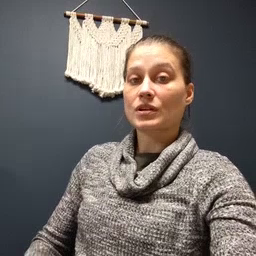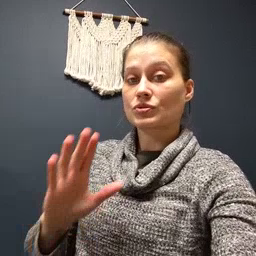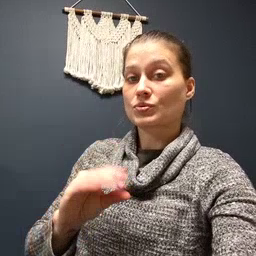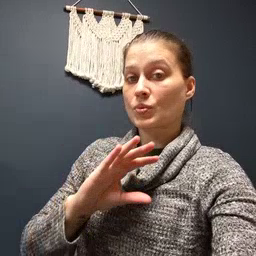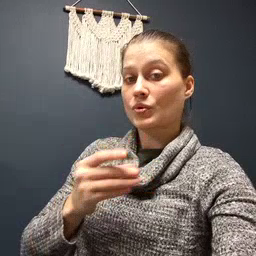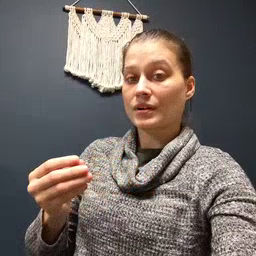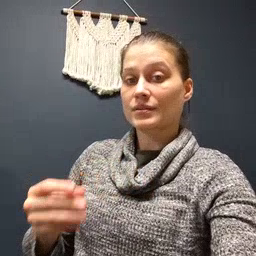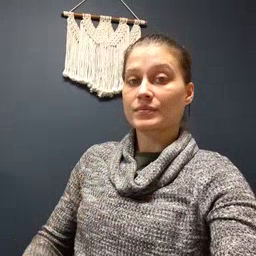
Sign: story